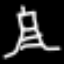
Label: The Eiffel Tower